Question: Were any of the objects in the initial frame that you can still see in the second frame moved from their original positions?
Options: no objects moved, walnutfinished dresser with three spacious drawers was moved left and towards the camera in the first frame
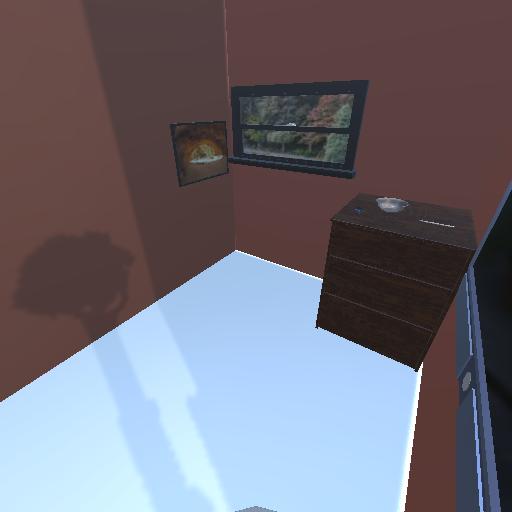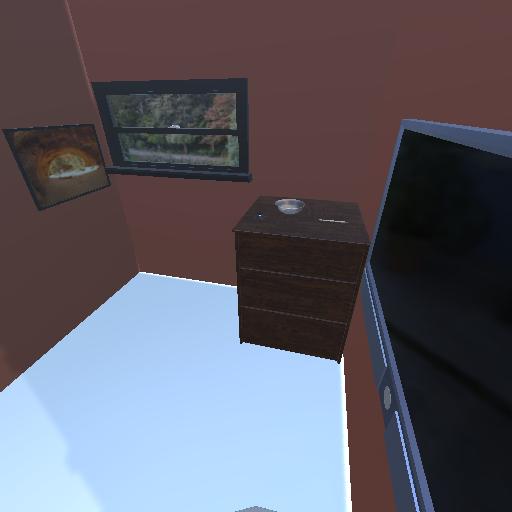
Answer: no objects moved